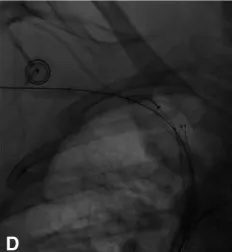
(D) Using a snare-loop technique, the CVC tip was removed in the SVC within the stent to facilitate subsequent chemotherapy.
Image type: radiology (x_ray)